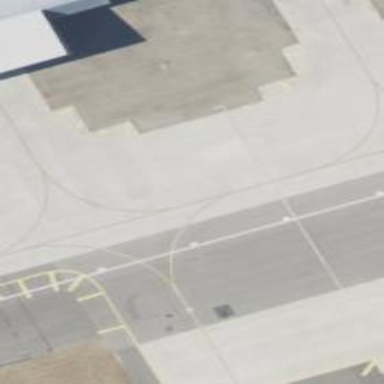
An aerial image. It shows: View of taxiway at the airport.